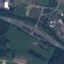
Land use / land cover: Highway